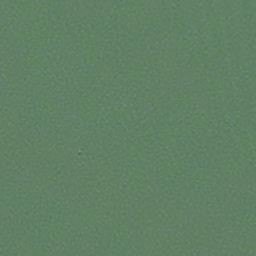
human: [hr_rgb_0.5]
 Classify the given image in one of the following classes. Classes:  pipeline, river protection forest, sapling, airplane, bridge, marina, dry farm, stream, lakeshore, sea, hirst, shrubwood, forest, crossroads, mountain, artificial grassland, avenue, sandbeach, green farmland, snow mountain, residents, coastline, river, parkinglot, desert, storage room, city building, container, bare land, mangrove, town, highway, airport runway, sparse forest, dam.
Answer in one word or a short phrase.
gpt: sea